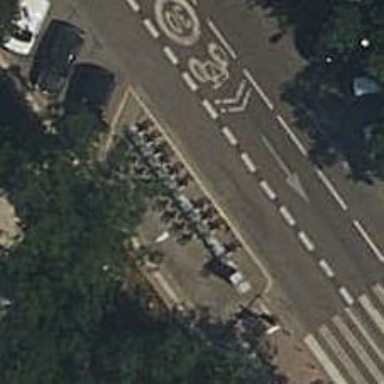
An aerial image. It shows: Bicycle rental facility.